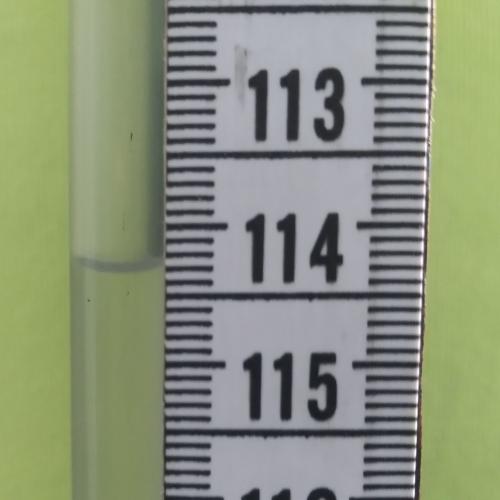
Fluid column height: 114.3 cm